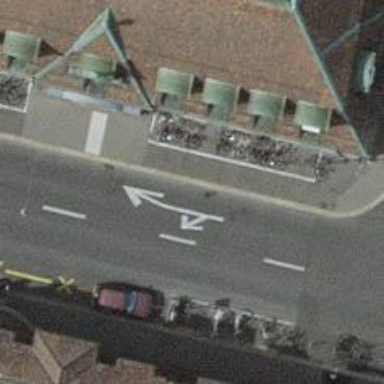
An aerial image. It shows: Bicycle parking area with bollards.